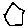
Label: hexagon